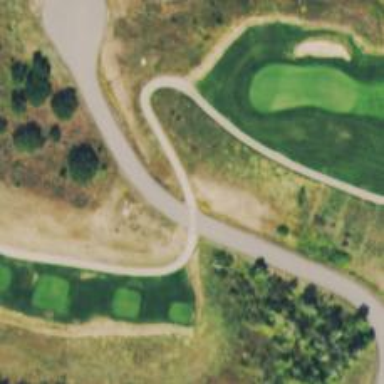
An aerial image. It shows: Well-maintained path used for golfing.